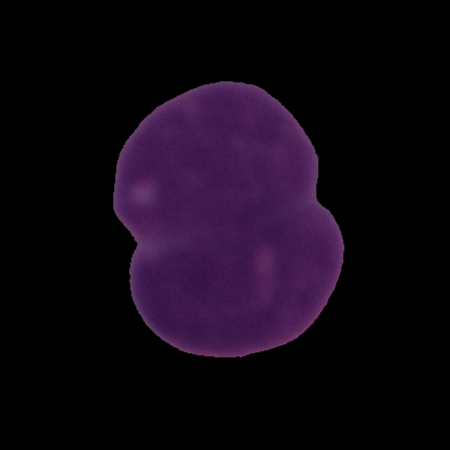
Label: cancer